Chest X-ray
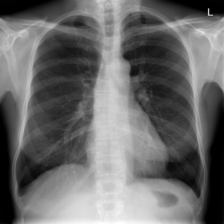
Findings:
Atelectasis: negative
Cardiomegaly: negative
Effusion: negative
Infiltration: negative
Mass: negative
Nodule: negative
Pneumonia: negative
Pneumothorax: negative
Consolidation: negative
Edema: negative
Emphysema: positive
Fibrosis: negative
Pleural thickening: negative
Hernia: negative